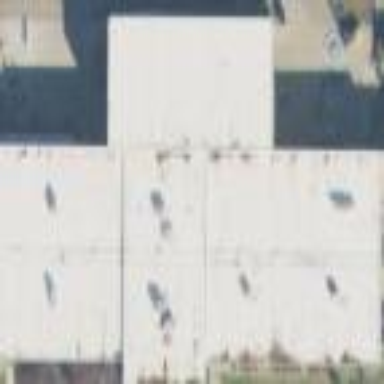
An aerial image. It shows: Industrial building.